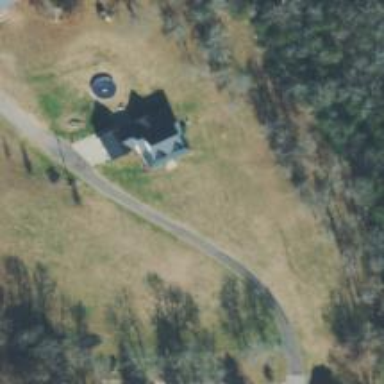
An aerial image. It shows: Driveway leading to service road.